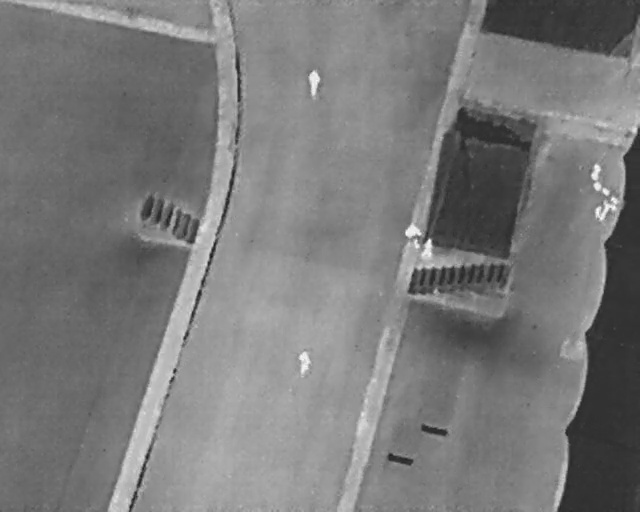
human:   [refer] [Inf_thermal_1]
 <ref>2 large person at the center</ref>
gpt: <box>[[62, 44, 66, 47, 2], [64, 47, 68, 49, 2]]</box>